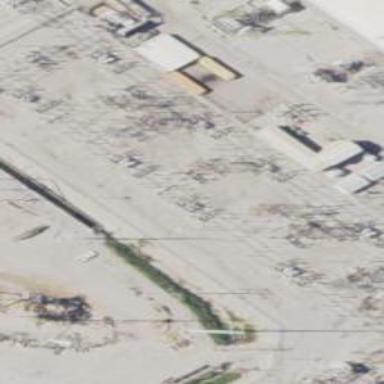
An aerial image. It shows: Power substation dedicated to generation.